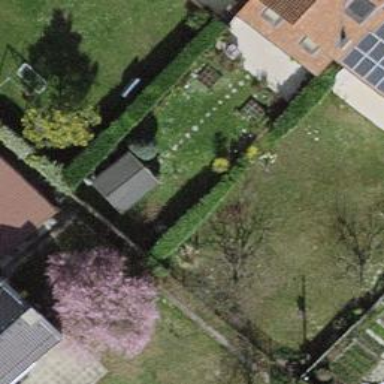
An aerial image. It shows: Garden enclosed by fence.